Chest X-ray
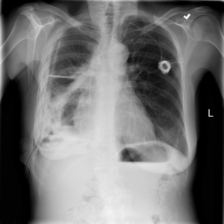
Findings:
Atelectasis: positive
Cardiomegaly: negative
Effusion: negative
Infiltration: negative
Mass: negative
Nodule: negative
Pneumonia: negative
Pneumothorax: negative
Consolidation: negative
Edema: negative
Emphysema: negative
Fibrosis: negative
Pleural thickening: positive
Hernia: negative